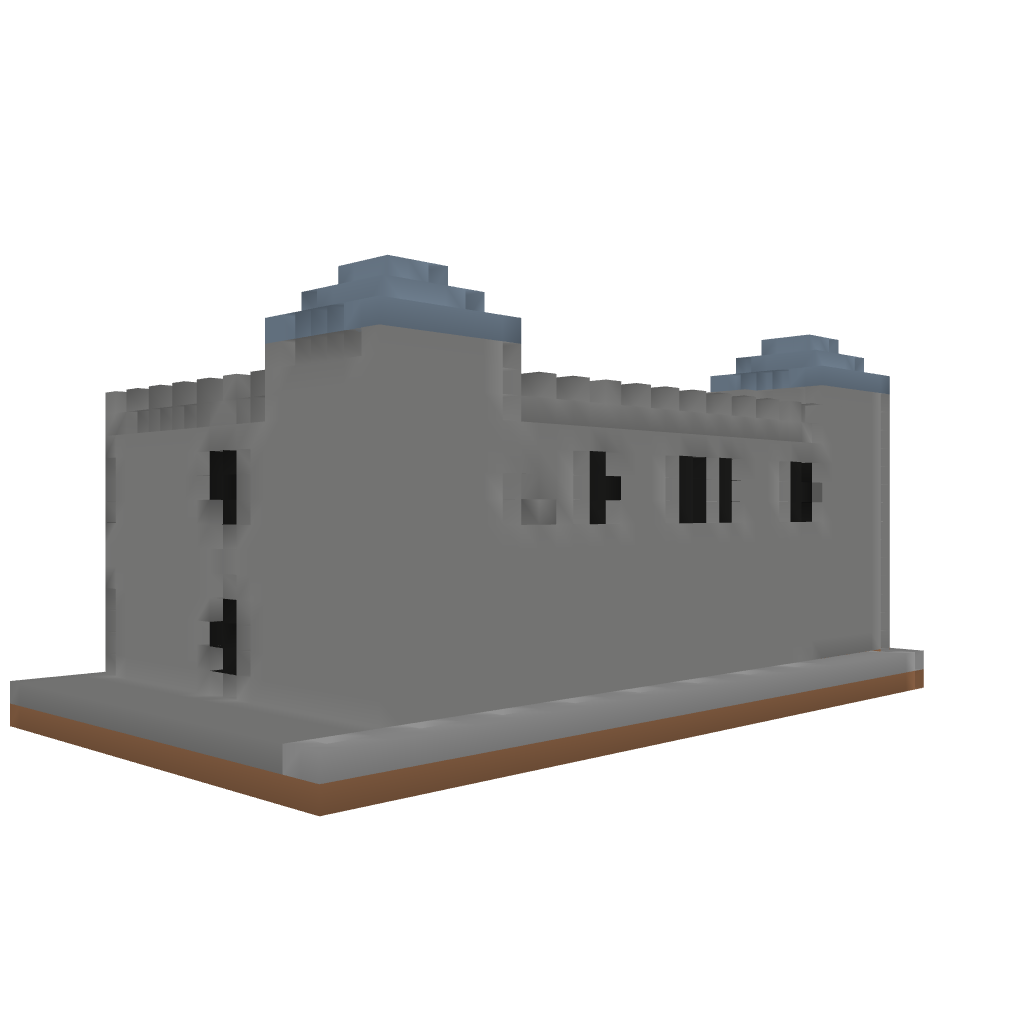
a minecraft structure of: Deluxe castle